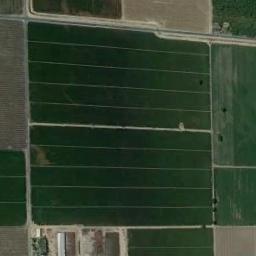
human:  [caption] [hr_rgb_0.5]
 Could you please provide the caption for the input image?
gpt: There are some buildings beside rectangular farmlands .

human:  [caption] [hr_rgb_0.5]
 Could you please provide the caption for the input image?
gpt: Some rectangular farmlands of different colors are arranged in neat rows .

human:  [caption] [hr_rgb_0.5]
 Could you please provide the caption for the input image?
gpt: There are some deep green and bare rectangular farmland .

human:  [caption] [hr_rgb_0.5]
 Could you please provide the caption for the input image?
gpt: Two neatly arranged green rectangular farm fields .

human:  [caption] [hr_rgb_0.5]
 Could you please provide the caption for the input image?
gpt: There are some green rectangular farmlands .